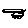
Label: car